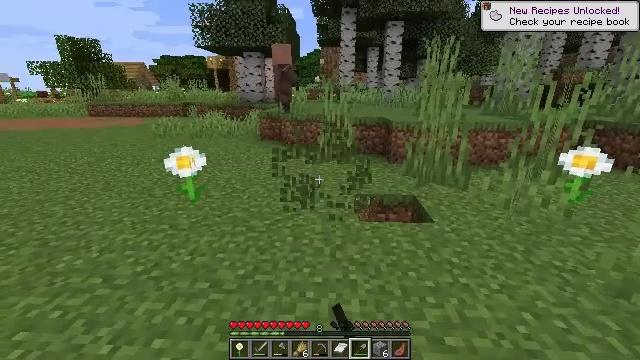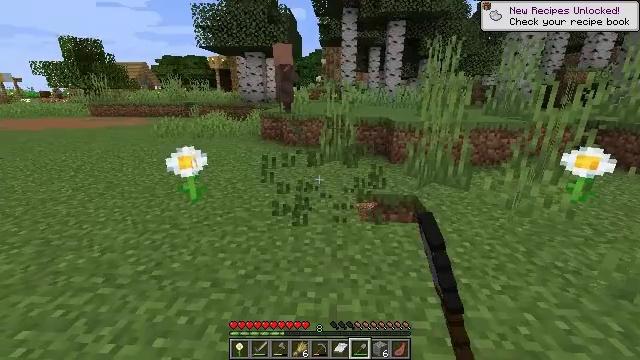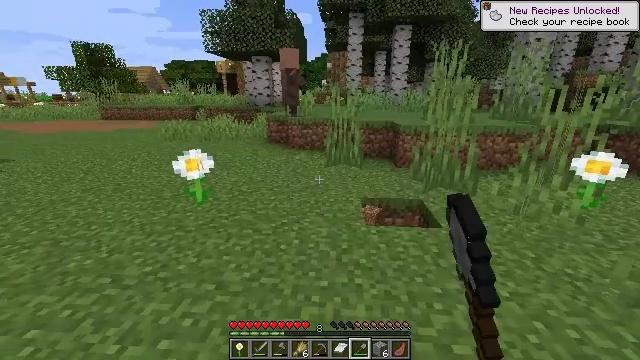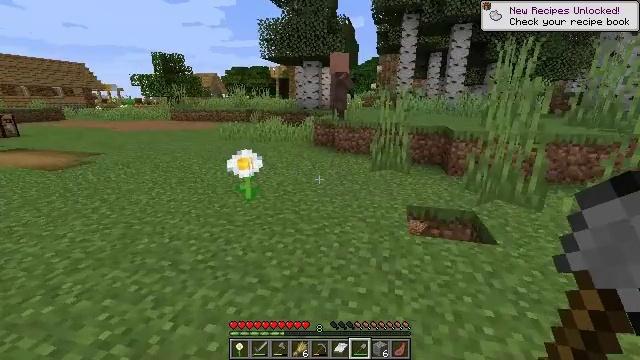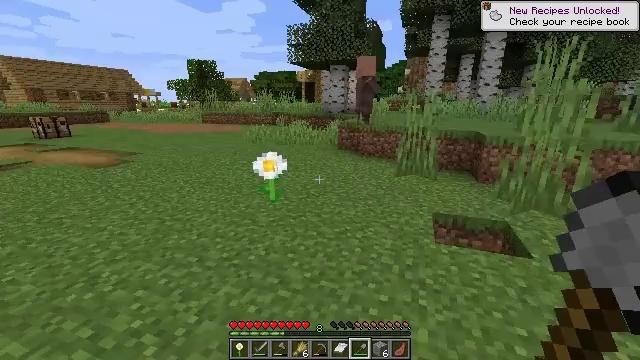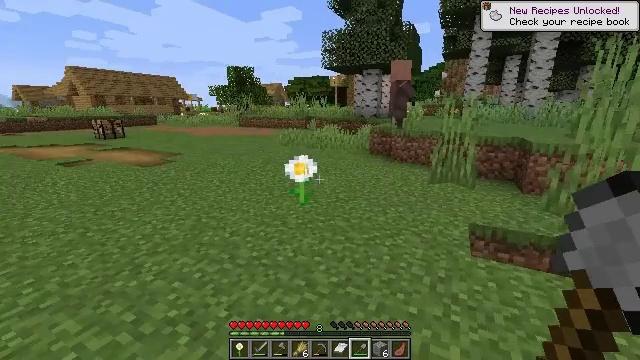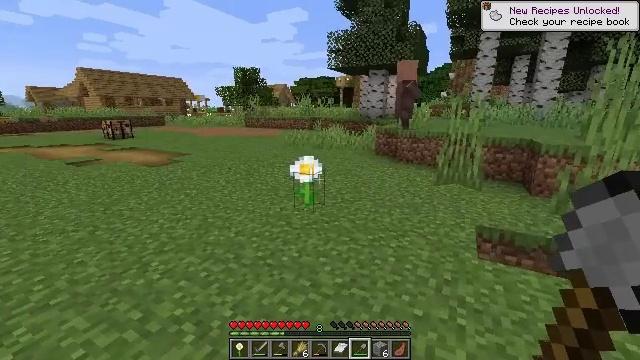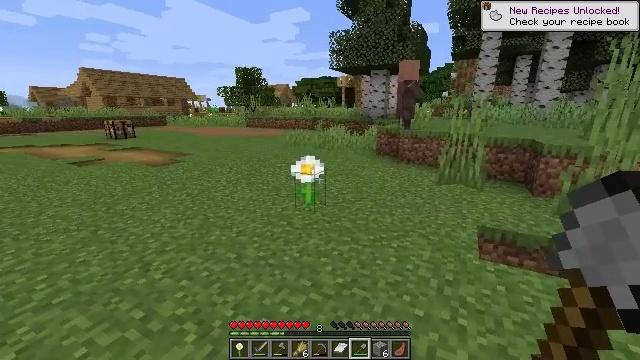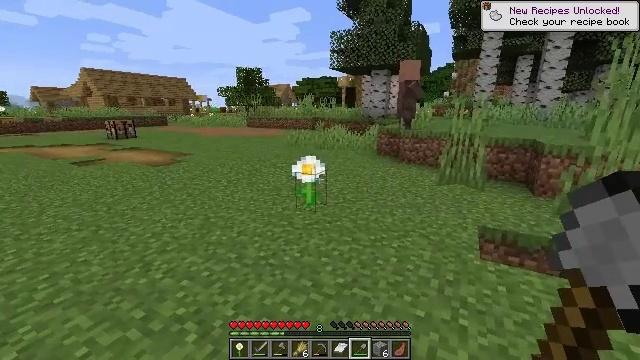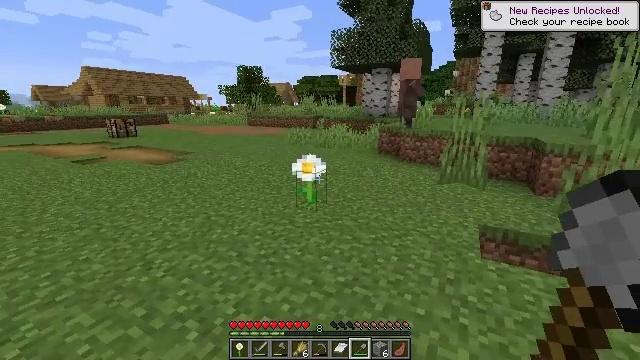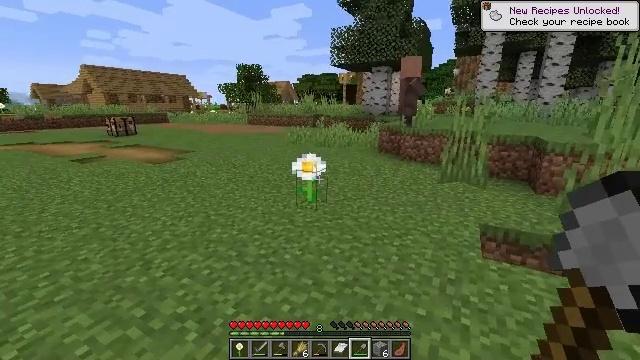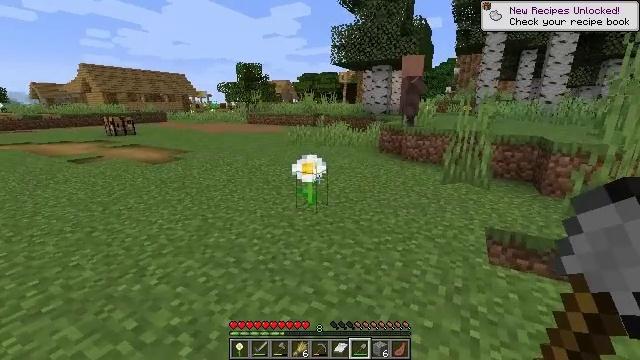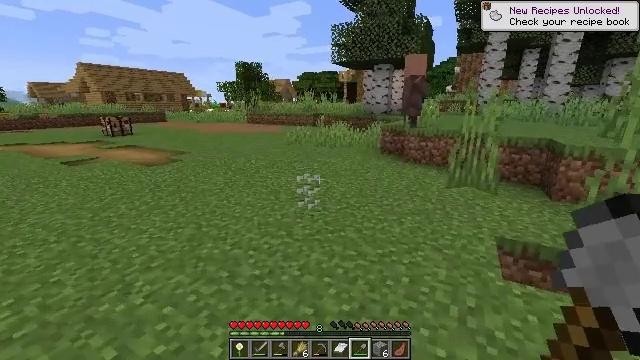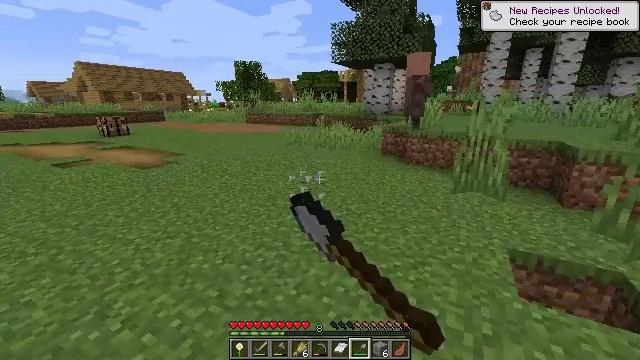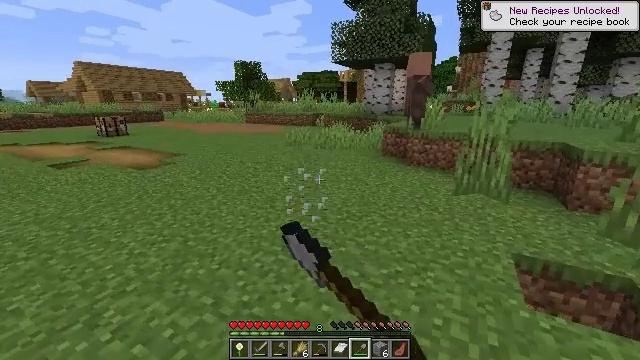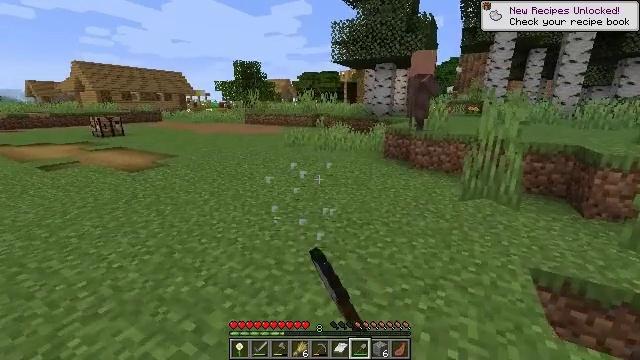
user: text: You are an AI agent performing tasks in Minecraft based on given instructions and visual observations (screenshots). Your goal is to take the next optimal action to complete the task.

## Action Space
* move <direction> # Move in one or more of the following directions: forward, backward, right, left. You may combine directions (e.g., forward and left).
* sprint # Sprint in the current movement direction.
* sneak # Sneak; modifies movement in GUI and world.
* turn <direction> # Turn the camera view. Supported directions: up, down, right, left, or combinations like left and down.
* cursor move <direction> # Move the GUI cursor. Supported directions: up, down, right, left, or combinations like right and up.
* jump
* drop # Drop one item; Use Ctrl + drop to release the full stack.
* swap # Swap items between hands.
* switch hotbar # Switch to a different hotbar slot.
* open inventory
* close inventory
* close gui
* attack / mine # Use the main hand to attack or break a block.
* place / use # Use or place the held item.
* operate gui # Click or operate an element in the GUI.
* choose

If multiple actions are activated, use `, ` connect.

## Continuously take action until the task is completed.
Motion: motion action
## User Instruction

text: Collect oxeye daisy from the ground.
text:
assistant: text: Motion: no_op
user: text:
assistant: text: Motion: turn left
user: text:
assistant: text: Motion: turn left
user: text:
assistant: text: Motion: turn left
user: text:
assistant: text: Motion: turn left
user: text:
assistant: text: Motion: turn left
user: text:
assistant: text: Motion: no_op
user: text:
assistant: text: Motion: no_op
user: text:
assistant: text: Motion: no_op
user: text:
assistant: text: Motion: move forward
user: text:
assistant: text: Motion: move forward
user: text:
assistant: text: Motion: move forward, attack / mine
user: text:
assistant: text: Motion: move forward, attack / mine
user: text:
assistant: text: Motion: move forward, attack / mine
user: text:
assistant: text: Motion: move forward
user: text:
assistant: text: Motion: move forward
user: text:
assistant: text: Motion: no_op